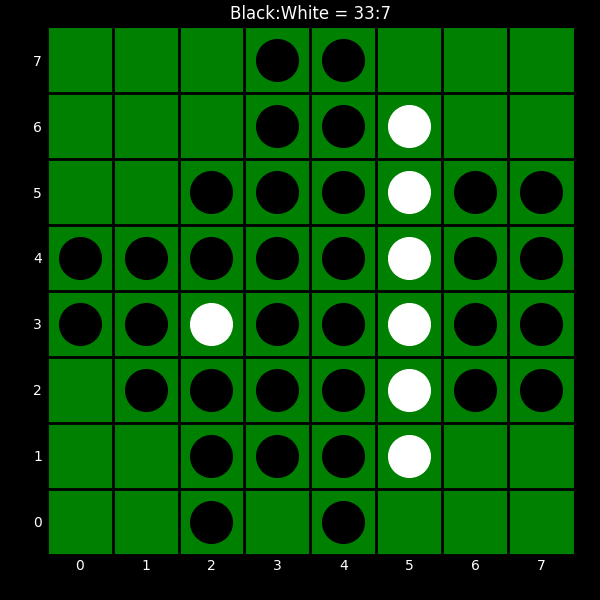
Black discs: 33
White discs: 7